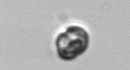
Label: Dinophyceae